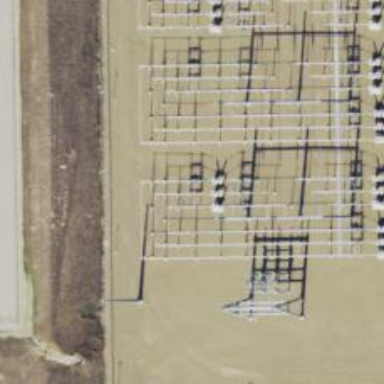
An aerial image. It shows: Switch used for power control.